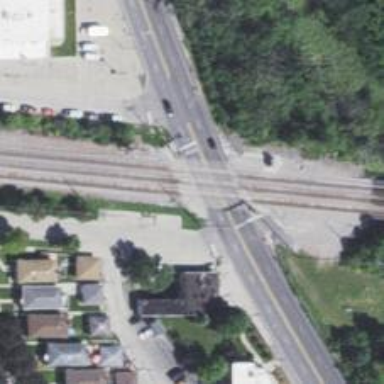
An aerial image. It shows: Railway crossing.